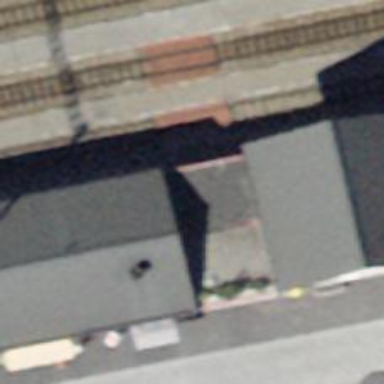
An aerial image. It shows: Platform edge at railway station.